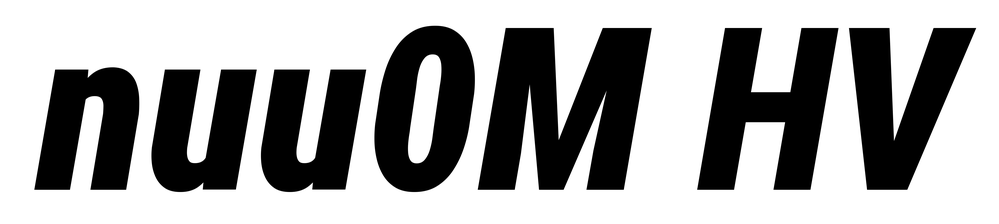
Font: Roboto-Italic_Condensed_Black_Italic